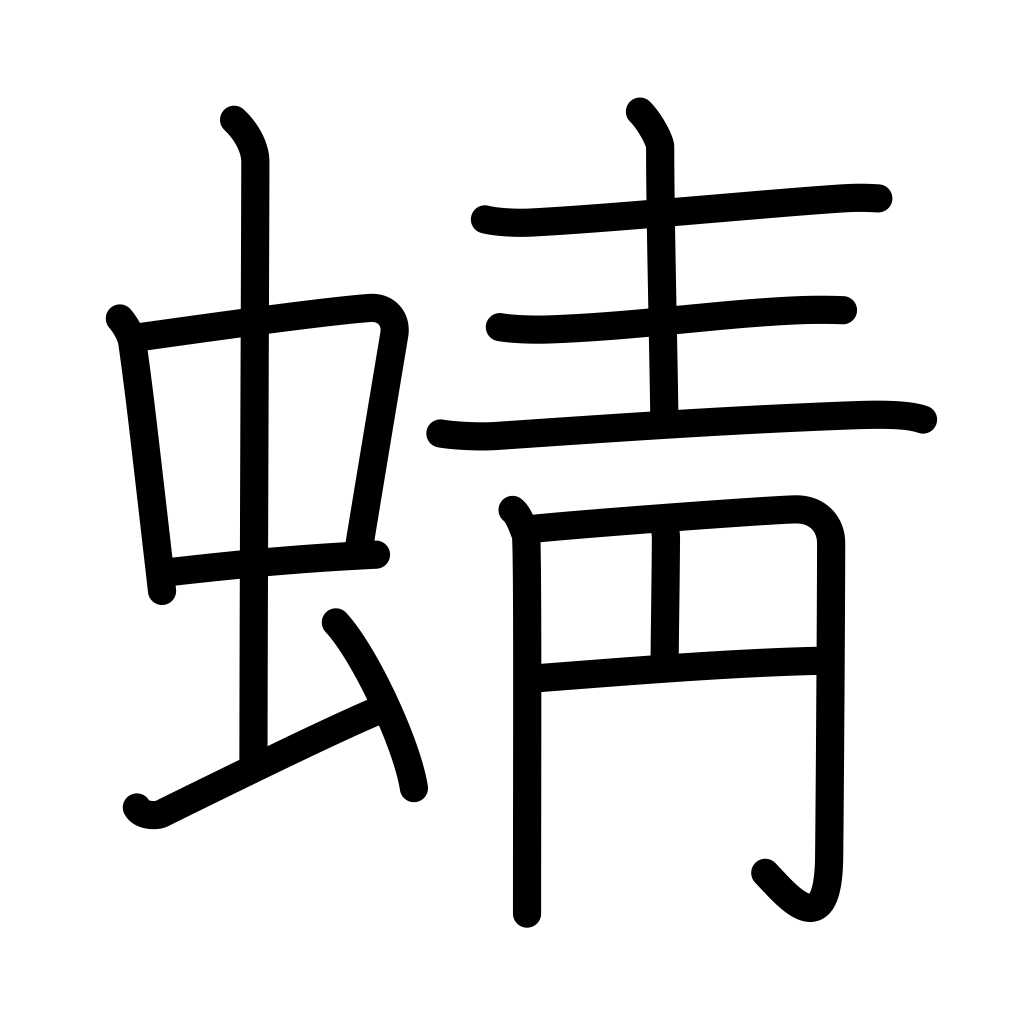
Meaning: dragonfly